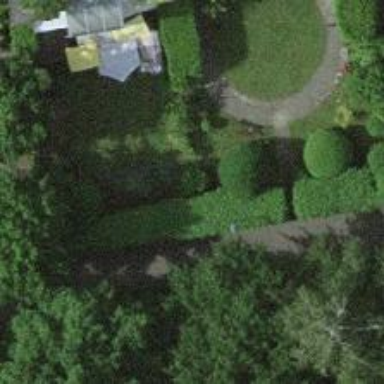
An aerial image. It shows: Garden with evergreen needle-leaved trees.